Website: apple
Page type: billing-address
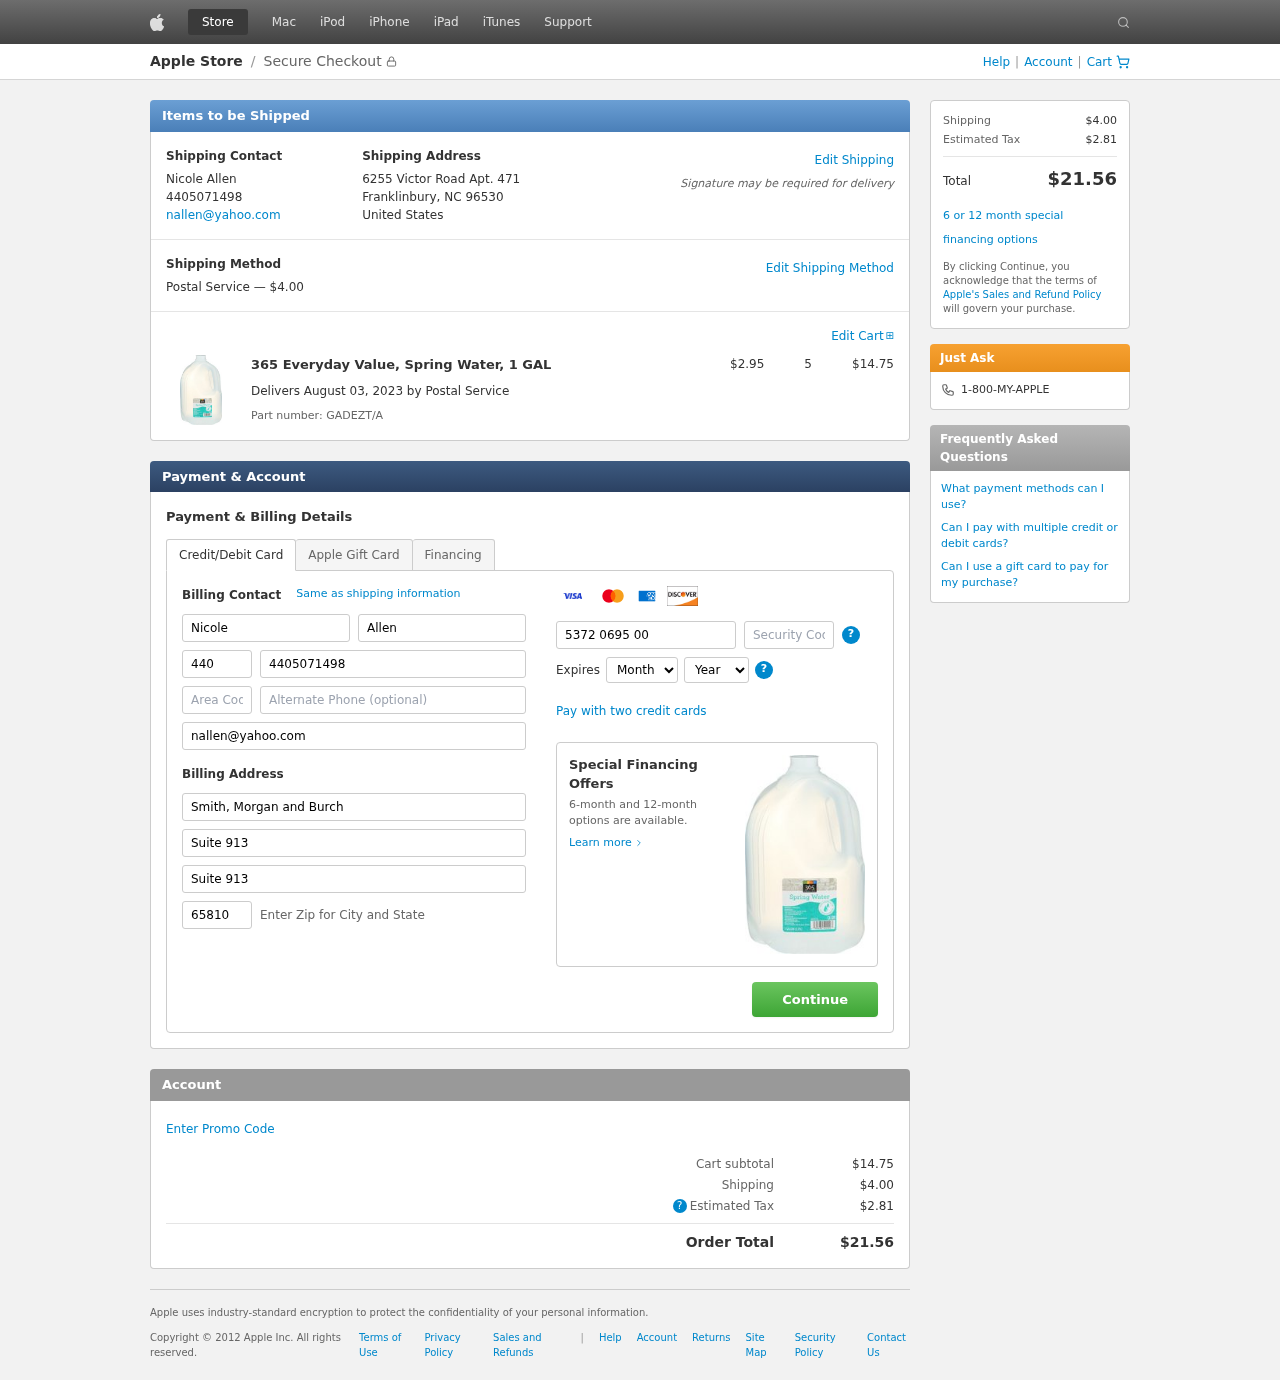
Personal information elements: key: PII_CARD_CVV
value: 709
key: PII_CARD_EXPIRY_MONTH
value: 04
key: PII_CARD_EXPIRY_YEAR
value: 28
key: PII_CARD_NUMBER
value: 5372 0695 0089 0086
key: PII_CITY_STATE_ZIP
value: Franklinbury, NC 96530
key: PII_COMPANY
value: Smith, Morgan and Burch
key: PII_COUNTRY
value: United States
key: PII_EMAIL
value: nallen@yahoo.com
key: PII_FIRSTNAME
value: Nicole
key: PII_FULLNAME
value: Nicole Allen
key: PII_LASTNAME
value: Allen
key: PII_PHONE
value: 4405071498
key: PII_PHONE_AREA
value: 440
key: PII_POSTCODE2
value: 65810
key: PII_STREET
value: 6255 Victor Road Apt. 471
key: PII_STREET2
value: Suite 913
Product elements: key: PRODUCT1_NAME
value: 365 Everyday Value, Spring Water, 1 GAL
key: PRODUCT1_PRICE
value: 2.95
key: PRODUCT1_QUANTITY
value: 5
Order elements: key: ORDER_SHIPPING_COST
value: $4.00
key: ORDER_SUBTOTAL
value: $14.75
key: ORDER_DELIVERY_DATE
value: August 03, 2023
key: ORDER_PART_NUMBER
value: GADEZT/A
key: ORDER_TAX
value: $2.81
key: ORDER_TOTAL
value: $21.56